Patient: sex M, age 67
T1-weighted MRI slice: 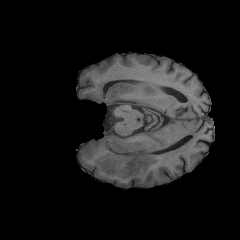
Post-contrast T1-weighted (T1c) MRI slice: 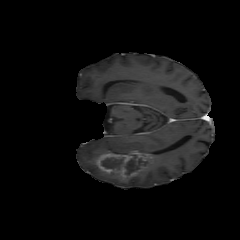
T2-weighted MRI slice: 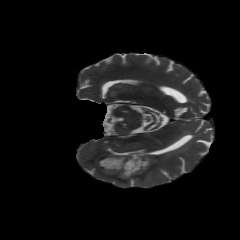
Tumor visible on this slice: yes
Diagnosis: Glioblastoma, IDH-wildtype
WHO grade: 4